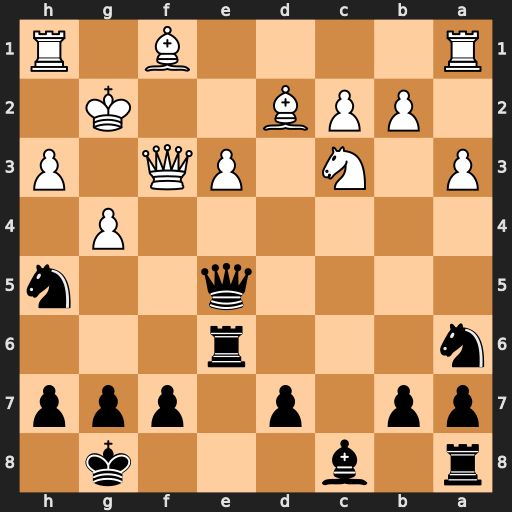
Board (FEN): r1b3k1/pp1p1ppp/n3r3/4q2n/6P1/P1N1PQ1P/1PPB2K1/R4B1R
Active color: b
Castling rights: -
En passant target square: -
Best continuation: Rf6 gxh5 Rxf3